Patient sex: F
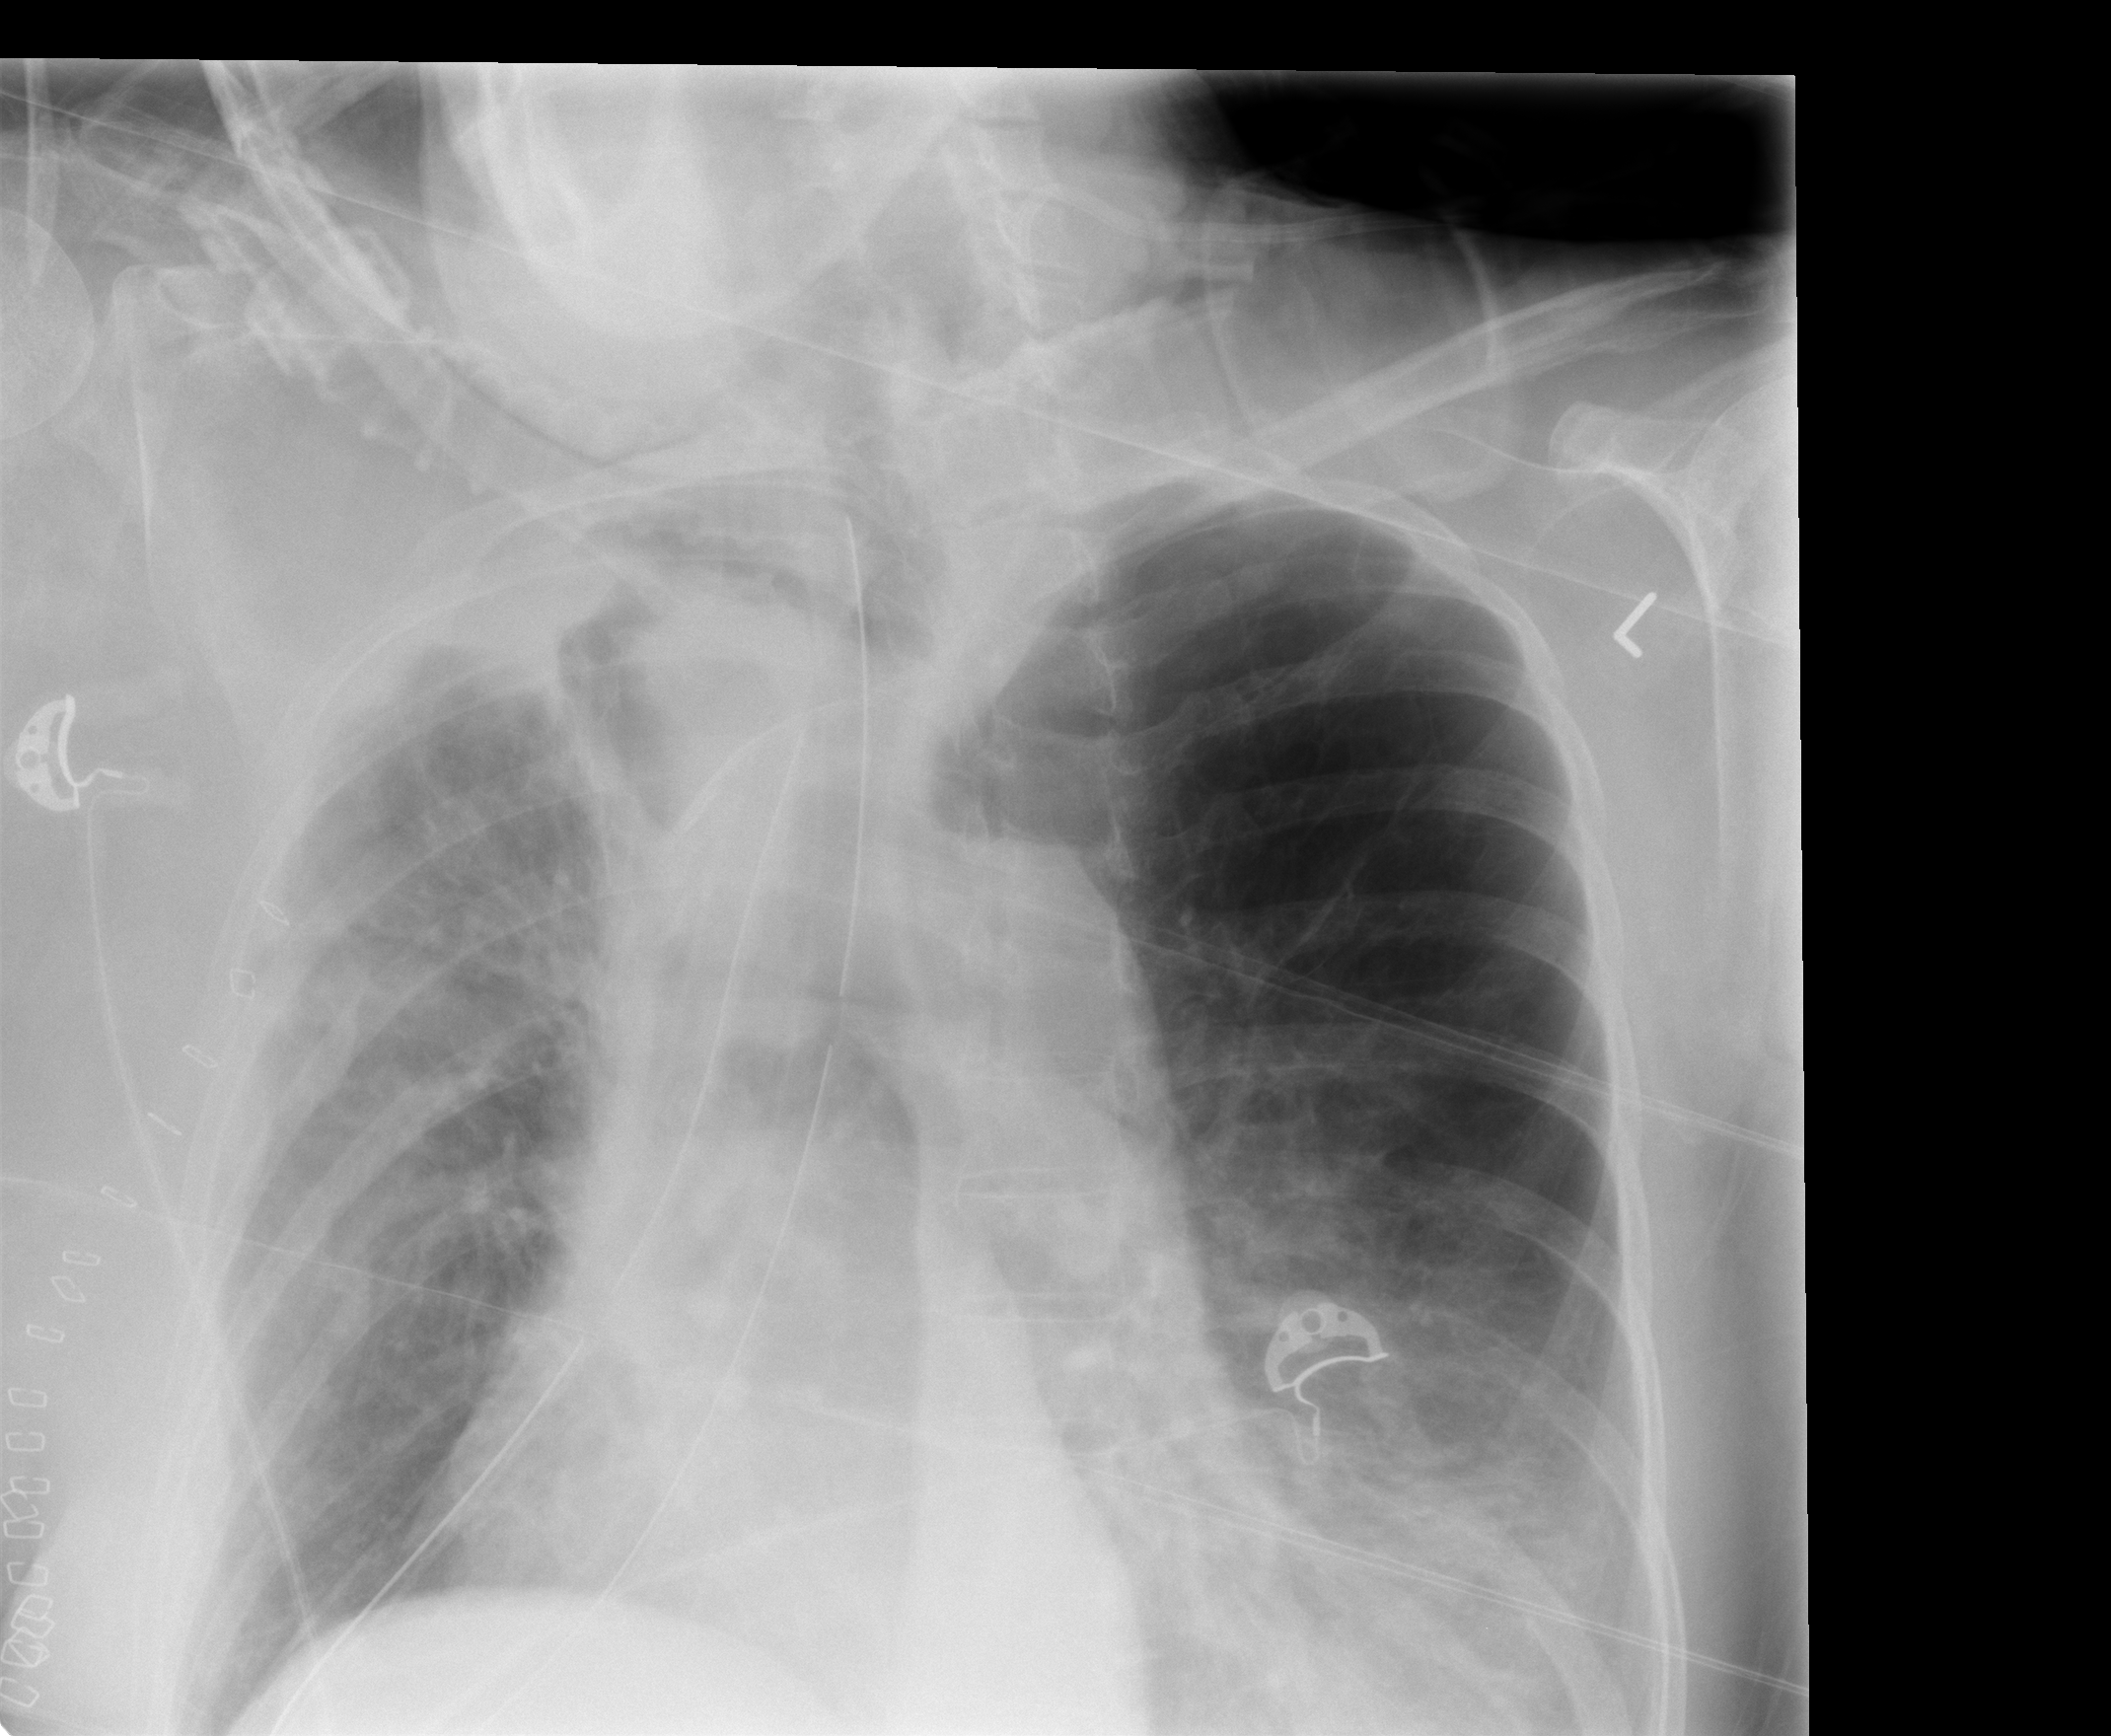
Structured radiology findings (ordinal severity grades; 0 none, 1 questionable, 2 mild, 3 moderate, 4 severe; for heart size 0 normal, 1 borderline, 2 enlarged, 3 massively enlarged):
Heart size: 0
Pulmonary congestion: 0
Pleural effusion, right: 2
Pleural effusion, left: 0
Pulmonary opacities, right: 2
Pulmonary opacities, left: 0
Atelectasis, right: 3
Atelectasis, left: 0